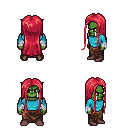
a pixel art fantasy rpg character, male body template, orc, green skin, teal long-sleeve shirt, robe skirt, ruby red extra-long hairstyle, white cloth bandages, maroon shoes, four views (front, back, left, right), 2x2 character sprite sheet, small pixel art, hard edges, no anti-aliasing